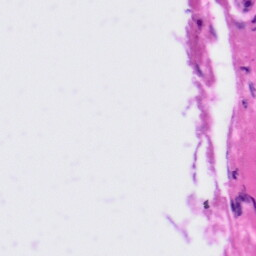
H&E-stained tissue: Tonsil